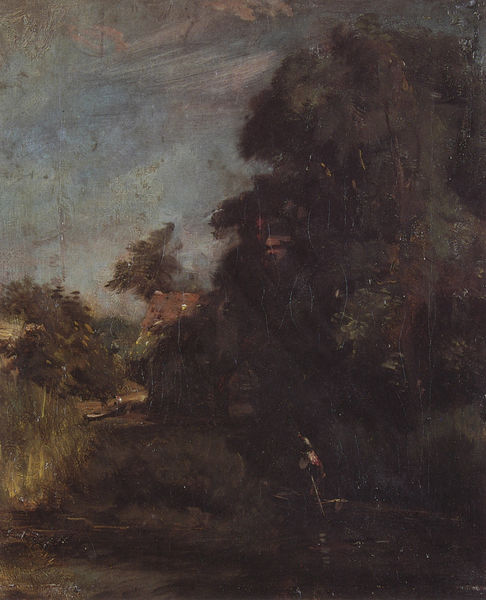
Titel: Willy Lott's House from the Stour (The Valley Farm)
Künstler: John Constable
Standort: London
Institution: Victoria & Albert Museum
Schlagwörter: baum, blau, blätter, dunkel, gemälde, himmel, kopf, laub, mann, schatten, umhang, wasser, weiß, wolken, bäume, fluss, grün, impressionismus, landschaft, ocker, see, teich, ufer, abend, braun, dunkelbraun, grau, hintergrund, holz, licht, schwarz, strasse, stuhl, blick, dach, gras, haus, hund, rot, tier, weg, beige, expressionismus, hochformat, malerei, bart, mütze, augen, gesicht, mensch, bild, spiegel, öl, bach, baumstamm, gräser, natur, schilf, spiegelung, strauch, wind, busch, büsche, einsam, gebüsch, gehen, hütte, pastos, sonne, boden, gewand, stehend, pflanzen, kontrast, rosa, wald, boot, kahn, ruder, stock, hellblau, sommer, stab, fischer, schiffer, risse, hellgrün, lila, violett, landschaftsmalerei, romantik, ölgemälde, constable, turner, draussen, ruderer, stimmung, wandern, gefahr, heiter, landschaftsbild, firnis, verwischt, jäger, dickicht, tonig, dreck, atmosphäre, kate, fähre, stange, schlieren, angler, fährmann, pinselspuren, william turner, malereig, lichtwirkung, stake, abstossen, idylle im moor, ldunkel, waldhimmel